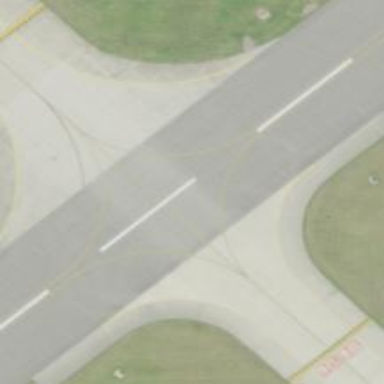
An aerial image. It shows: Image of taxiway at airport.